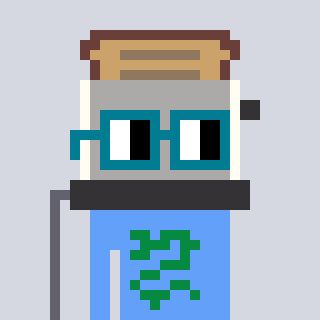
a pixel art character with square dark green glasses, a toaster-shaped head and a blue-colored body on a cool background